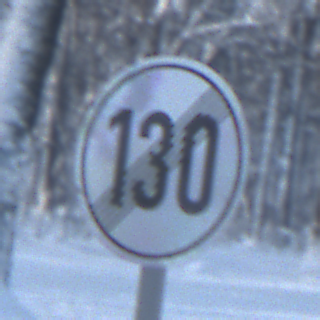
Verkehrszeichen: EndeGeschwindigkeit130
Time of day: MorningAfternoon
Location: Outdoor (Nature)
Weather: Clear
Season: Winter
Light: Natural